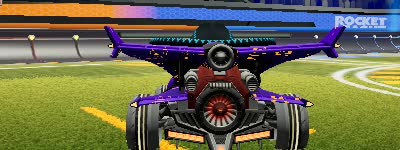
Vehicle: aftershock